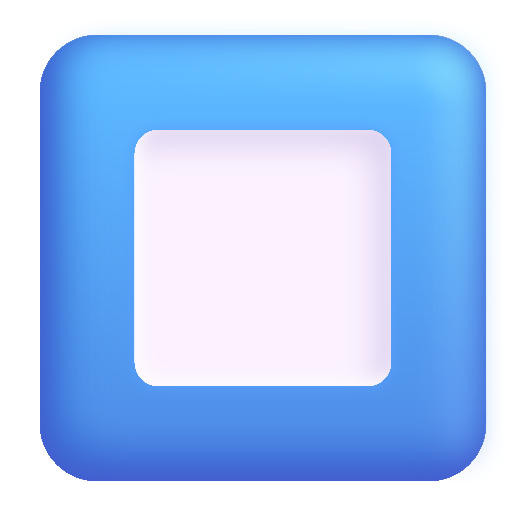
stop button color